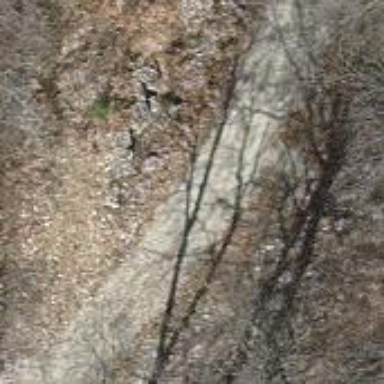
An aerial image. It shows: Track with grade 2 gravel surface.